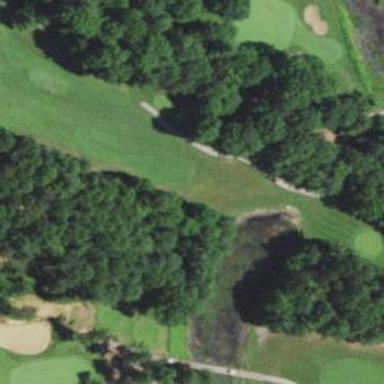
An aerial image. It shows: Area of rough grass used for golf.